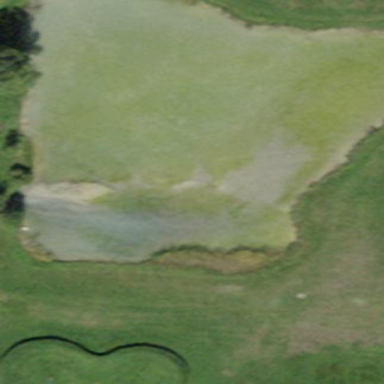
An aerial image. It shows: Water hazard in golf course. The hazard is natural water feature.